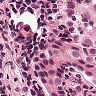
Metastatic tissue present: yes